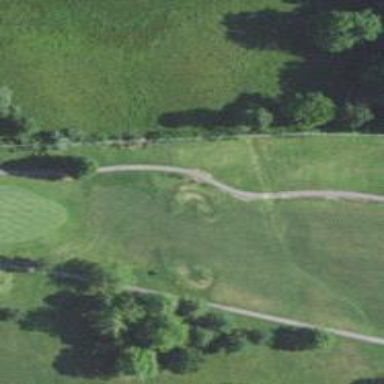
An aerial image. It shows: Golf hole.